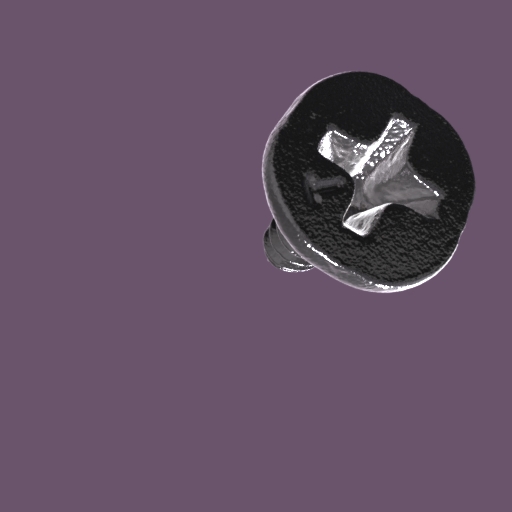
Label: screw